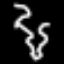
Label: squiggle